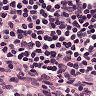
Metastatic tissue present: no